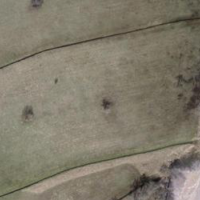
EUNIS habitat code: 16
Species observed at this site:
Ruspolia nitidula